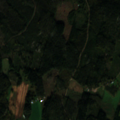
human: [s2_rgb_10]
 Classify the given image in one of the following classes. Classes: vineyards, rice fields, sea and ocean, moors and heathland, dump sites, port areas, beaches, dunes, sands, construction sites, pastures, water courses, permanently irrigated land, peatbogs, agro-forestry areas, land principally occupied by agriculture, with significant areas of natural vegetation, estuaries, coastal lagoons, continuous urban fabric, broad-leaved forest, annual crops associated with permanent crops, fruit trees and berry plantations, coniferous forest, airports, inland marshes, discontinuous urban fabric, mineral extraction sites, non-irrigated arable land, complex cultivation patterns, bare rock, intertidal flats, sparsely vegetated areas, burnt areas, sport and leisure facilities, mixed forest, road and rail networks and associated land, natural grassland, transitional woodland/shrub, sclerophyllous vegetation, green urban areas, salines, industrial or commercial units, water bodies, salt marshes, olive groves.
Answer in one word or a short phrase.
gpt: land principally occupied by agriculture, with significant areas of natural vegetation, coniferous forest, mixed forest